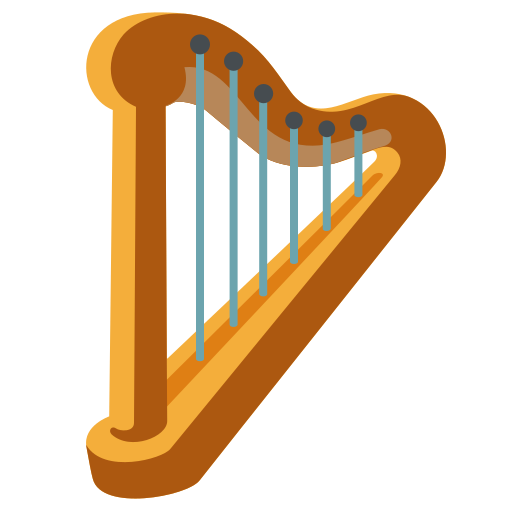
Emoji: 🪉